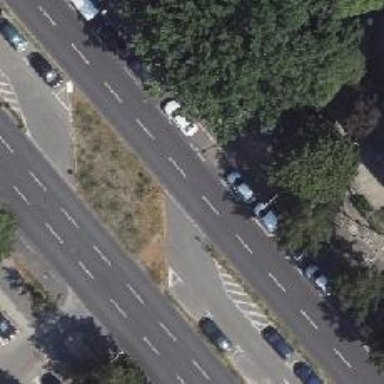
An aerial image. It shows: Primary highway with dual carriageway. There is asphalt track on the right for cyclists. There is also compacted asphalt lane for parking on the right side.